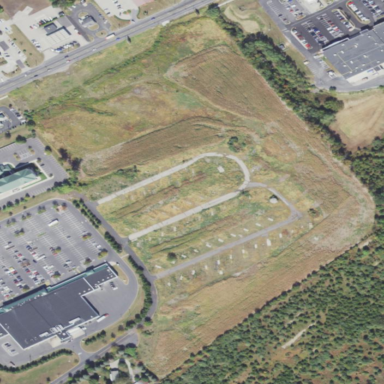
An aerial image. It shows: Brownfield site.